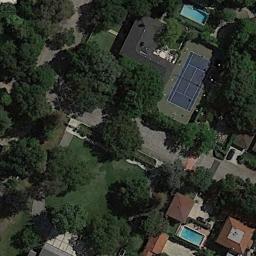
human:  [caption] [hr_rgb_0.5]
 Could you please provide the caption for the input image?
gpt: There is a tennis court on the upper right .

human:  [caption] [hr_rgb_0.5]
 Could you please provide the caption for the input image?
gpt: The tennis court is surrounded by trees .

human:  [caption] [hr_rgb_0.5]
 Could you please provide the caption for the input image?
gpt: The tennis court is on the grass next to some buildings and trees .

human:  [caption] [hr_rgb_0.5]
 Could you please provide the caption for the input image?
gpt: Tennis court and swimming pool in the middle of a residential area surrounded by trees .

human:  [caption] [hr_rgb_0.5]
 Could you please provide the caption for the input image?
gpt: There are many green trees around the tennis court .